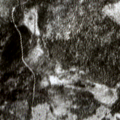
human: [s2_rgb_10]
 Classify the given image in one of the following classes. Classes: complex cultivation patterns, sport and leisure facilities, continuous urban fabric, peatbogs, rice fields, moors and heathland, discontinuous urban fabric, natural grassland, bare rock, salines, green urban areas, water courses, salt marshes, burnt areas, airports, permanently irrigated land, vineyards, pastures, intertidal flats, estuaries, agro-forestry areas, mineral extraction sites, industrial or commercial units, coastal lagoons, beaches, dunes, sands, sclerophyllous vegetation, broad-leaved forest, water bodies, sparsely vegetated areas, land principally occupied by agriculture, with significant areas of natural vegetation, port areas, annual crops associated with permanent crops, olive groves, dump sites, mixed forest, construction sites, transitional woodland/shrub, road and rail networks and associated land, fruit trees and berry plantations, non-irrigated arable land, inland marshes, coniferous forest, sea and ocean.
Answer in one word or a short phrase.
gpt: coniferous forest, mixed forest, transitional woodland/shrub